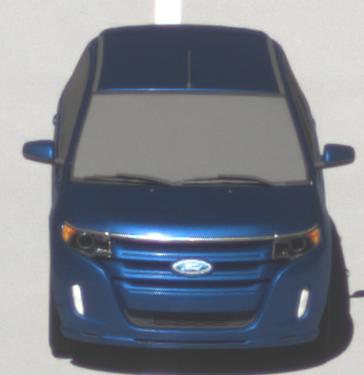
Make: Ford
Model: Edge
Detailed model: Gen. 1 Facelift
Model produced from: 2010
Model produced until: 2015
Doors: 5
Color: blue
Road condition: dry road
Daytime: midday
Contrast: high contrast